Question: I have a static xml layout with a background color (looks like a printed label) that I want to show at an angle. The issue I have is the edges of the background look like they were rendered in the 1980s (jagged - NOT anti-aliased).
How can I get a textview that looks like a label at an angle and have it look decent (i.e. anti-aliased)?
Layout:
'''
<LinearLayout
android:layout_width="match_parent"
android:layout_height="wrap_content"
android:clipChildren="false"
android:clipToPadding="false"
android:paddingRight="5dp"
android:paddingTop="5dp"
android:paddingBottom="5dp"
android:orientation="vertical">
<TextView
android:layout_width="wrap_content"
android:layout_height="wrap_content"
android:includeFontPadding="false"
android:maxLines="1"
android:singleLine="true"
android:text="Sample Text"
android:textAllCaps="true"
android:textColor="#ffffff"
android:textSize="12sp"
android:background="#3db8eb"
android:rotation="-3"
android:paddingTop="1dp"
android:paddingBottom="1dp"
android:paddingLeft="3dp"
android:paddingRight="3dp"/>
</LinearLayout>
'''
How it looks:

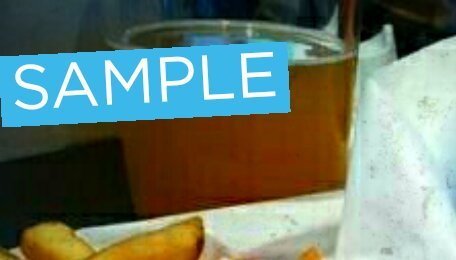
Answer: After trying a few different things, I finally found something that works albeit a bit convoluted. Here's how to get smooth edges on a rotated textview with a solid color background:
Step 1: Create a drawable resource with the color (i.e. ColorDrawable or Shape like a rectangle)
'''
<?xml version="1.0" encoding="utf-8"?>
<shape xmlns:android="http://schemas.android.com/apk/res/android" android:shape="rectangle">
<solid android:color="@color/blue" />
</shape>
'''
Step 2: Set the background to that drawable.
'''
<TextView
android:id="@+id/my_textview"
...
android:background="@drawable/blue_rectangle" />
'''
Step 3: In code call:
'''
TextView textView = (TextView)findViewById(R.id.my_textview);
textView.getBackground().setFilterBitmap(true);
'''